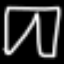
Label: pants